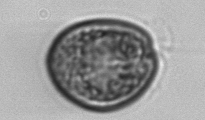
Label: Prorocentrum